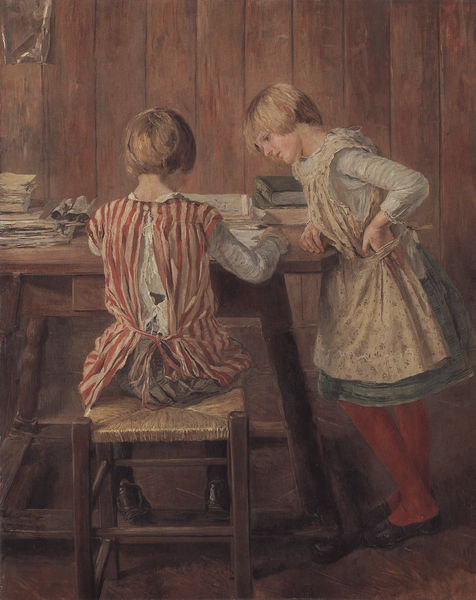
Titel: Das Bilderbuch
Künstler: Fritz von Uhde
Standort: Hamburg
Institution: Kunsthalle
Schlagwörter: blau, blätter, gemälde, gruppe, schatten, weiß, grün, mädchen, sitzen, wäsche, blumen, braun, frisur, hintergrund, holz, kleid, kleider, licht, raum, rücken, stuhl, tisch, zimmer, gürtel, haus, rot, gespräch, malerei, rock, blond, hemd, wand, arm, bluse, falten, kleidung, stehen, bild, innenraum, möbel, porträt, schauen, land, haare, interieur, realismus, sitzend, stehend, kind, arbeit, genre, kinder, schürze, bücher, papier, schreibtisch, genremalerei, schuhe, schule, jungen, schürzen, hocker, schemel, romantik, lehnen, lesen, gestreift, streifen, schublade, stube, bretter, junge, rüschen, geschwister, schwestern, holztisch, zusehen, strümpfe, geflecht, buch, schriften, kittel, schuh, schwester, malen, gestutzt, kurz, pult, rolle, von hinten, schreiben, geflochten, strumpfhose, stapel, schriftrolle, strumpfhosen, leser, holzwand, studieren, hausarbeit, lernen, vorlesen, neugierig, vertäfelung, bruder, verschrenkt, schriftrollen, paneel, zimer, schämel, hausaufgaben, aufgaben, schularbeit, schüzre, #boden, #rot, hoilz, kinderporno, schrumpfhose, mkleid, büchver